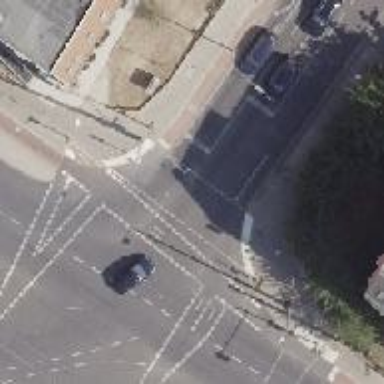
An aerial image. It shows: Road crossing with traffic signals.